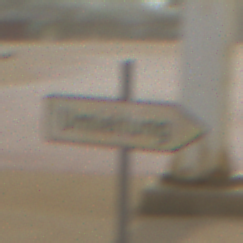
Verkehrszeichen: UmleitungswegweiserRechtsweisend
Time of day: MorningAfternoon
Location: Outdoor (Suburban)
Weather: PartlyCloudy
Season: NotSpecified
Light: Natural